Question: The Flyout control of the Windows Phone SDK (WP 8.1) doesn't work as I expected.
No matter how I change the Placement Property, the only thing that changes something is PlacementMode.Full.
Top, Bottom, Left & Right still keep the Flyout on top of the Display.
Is there another way to show the Flyout at the bottom of my Page? For example the calender app from Microsoft has this exact behaviour while changing the view by pressing the right AppBarButton of the CommandBar.

Here are two ways I tried:
'''
XAML:
<Page.Resources>
<Flyout x:Key="MyFlyout">
<StackPanel>
<TextBlock Text="Test"/>
</StackPanel>
</Flyout>
</Page.Resources>
C#:
Flyout flyout = (Flyout) this.Resources["MyFlyout"];
flyout.Placement = FlyoutPlacementMode.Bottom;
flyout.ShowAt(this.LayoutRoot);
'''
---
'''
XAML:
<Button Content="ShowFlyout">
<Button.Flyout>
<Flyout Placement="Bottom">
<StackPanel>
<TextBlock Text="Test"/>
</StackPanel>
</Flyout>
</Button.Flyout>
</Button>
'''
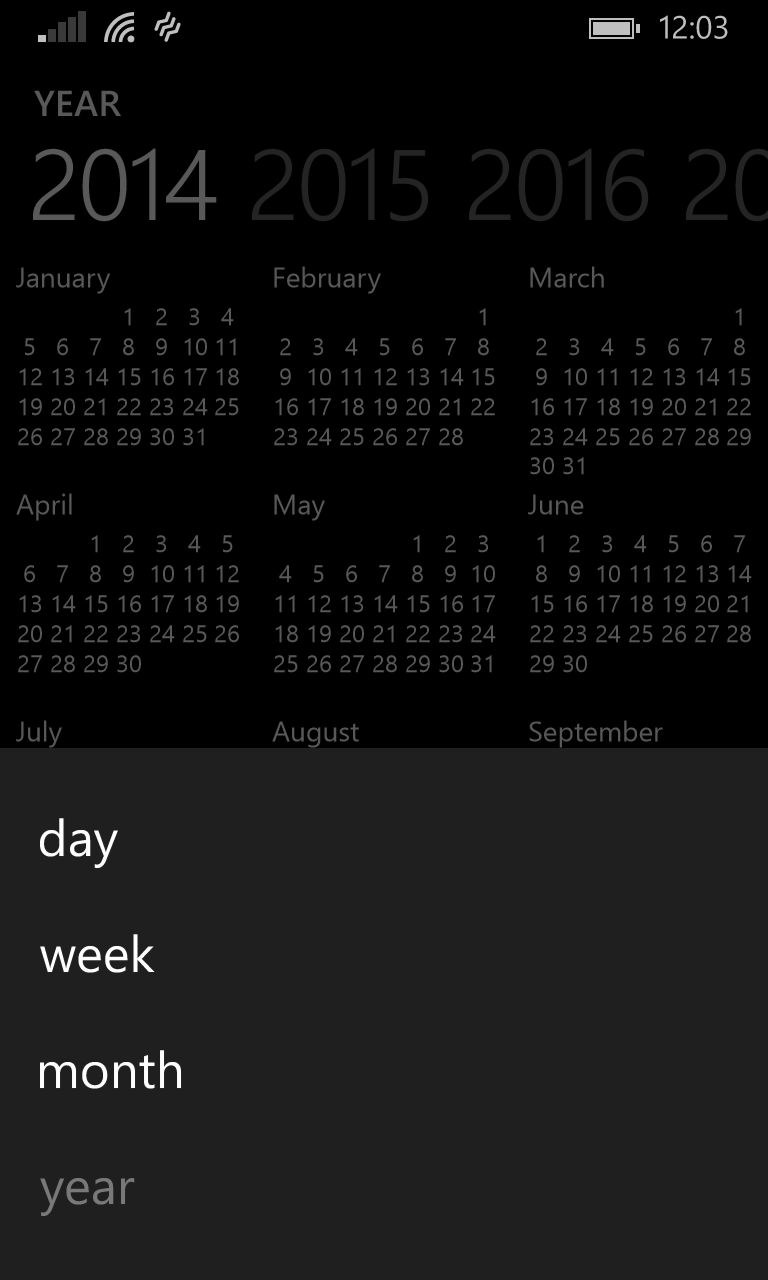
Answer: After you edited the question to include the screen shot it becomes much more clear.
What they are using is a MenuFlyout rather than just a normal flyout.
This can be easily as in the code below :
'''
<Page.BottomAppBar>
<CommandBar Background="Black" IsOpen="False" IsSticky="False" ClosedDisplayMode="Minimal">
<CommandBar.PrimaryCommands>
<AppBarButton x:Name="btnPin" Label="Choose" Icon="Calendar" Foreground="White">
<Button.Flyout>
<MenuFlyout Placement="Top">
<MenuFlyoutItem Text="Day" /><MenuFlyoutSeparator/>
<MenuFlyoutItem Text="Week" /><MenuFlyoutSeparator/>
<MenuFlyoutItem Text="Month" />
<MenuFlyoutSeparator/>
<MenuFlyoutItem Text="Year" />
<MenuFlyoutSeparator/>
</MenuFlyout>
</Button.Flyout>
</AppBarButton>
</CommandBar.PrimaryCommands>
</CommandBar>
</Page.BottomAppBar>
'''

Ofcourse you can style it the way you want it.